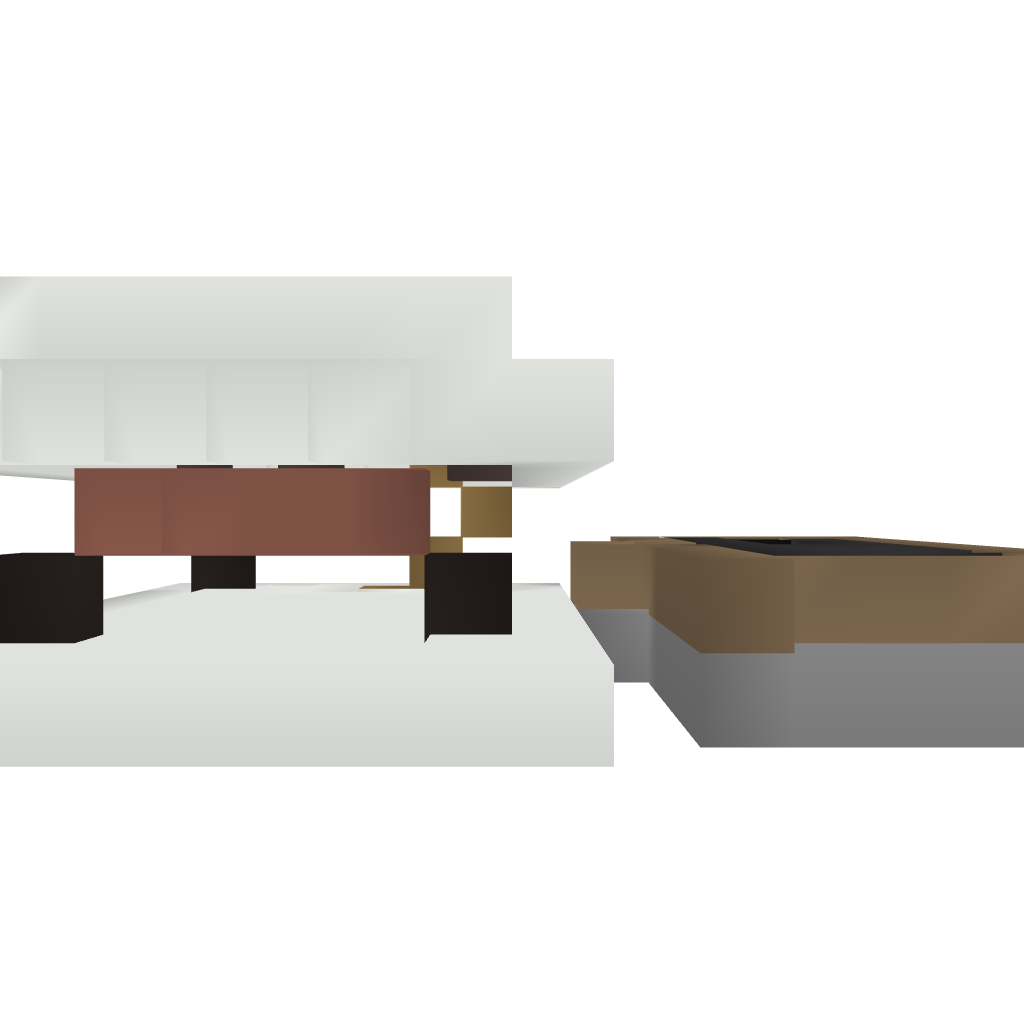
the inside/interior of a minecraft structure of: A little small house